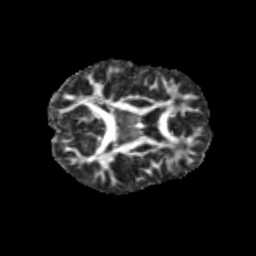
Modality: FA
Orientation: axial
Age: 11
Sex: male
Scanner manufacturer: siemens
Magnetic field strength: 3 T
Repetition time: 3.8 s
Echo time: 0.07 s